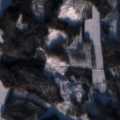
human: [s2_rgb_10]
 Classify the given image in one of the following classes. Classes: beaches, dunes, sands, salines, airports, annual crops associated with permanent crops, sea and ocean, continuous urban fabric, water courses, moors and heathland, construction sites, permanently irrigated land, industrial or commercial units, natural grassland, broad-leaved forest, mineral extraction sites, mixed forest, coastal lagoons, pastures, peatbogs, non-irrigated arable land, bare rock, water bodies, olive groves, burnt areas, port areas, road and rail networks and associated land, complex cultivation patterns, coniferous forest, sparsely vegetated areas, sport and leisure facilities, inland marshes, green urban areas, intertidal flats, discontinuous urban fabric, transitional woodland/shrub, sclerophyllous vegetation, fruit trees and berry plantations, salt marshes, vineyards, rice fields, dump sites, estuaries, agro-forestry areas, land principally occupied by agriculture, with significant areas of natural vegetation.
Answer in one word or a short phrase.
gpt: non-irrigated arable land, coniferous forest, mixed forest